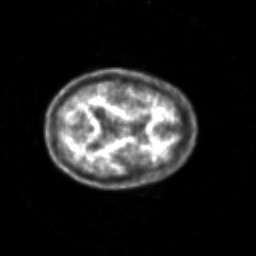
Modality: PET
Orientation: axial
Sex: female
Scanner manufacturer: siemens